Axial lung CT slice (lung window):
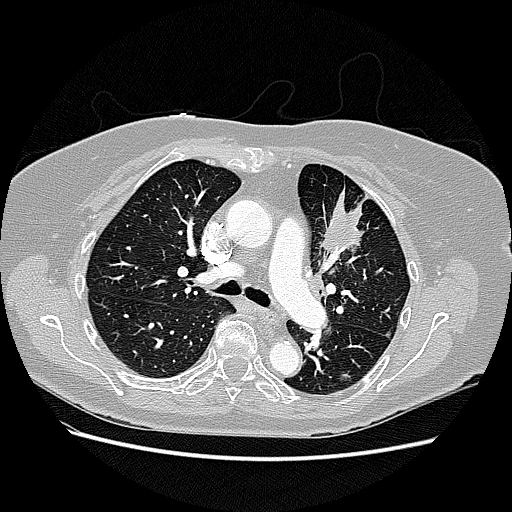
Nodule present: yes
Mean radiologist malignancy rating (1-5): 3